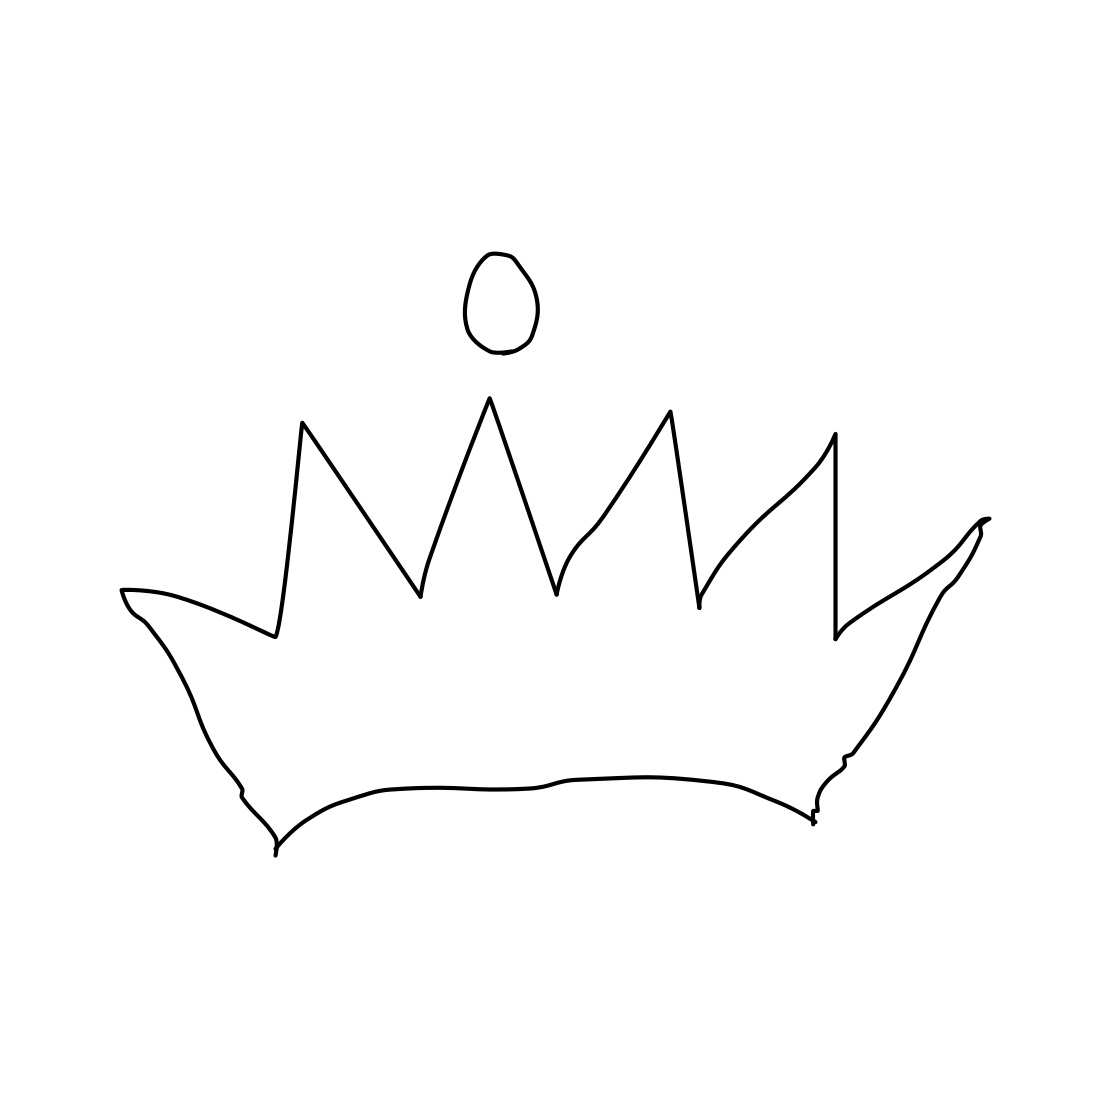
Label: crown